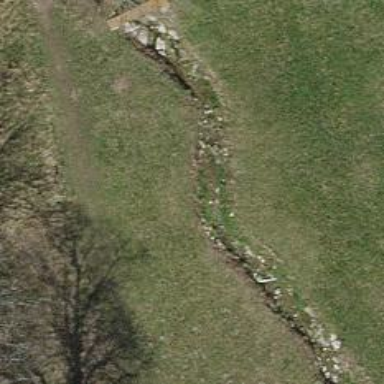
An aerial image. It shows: Culvert tunnel.